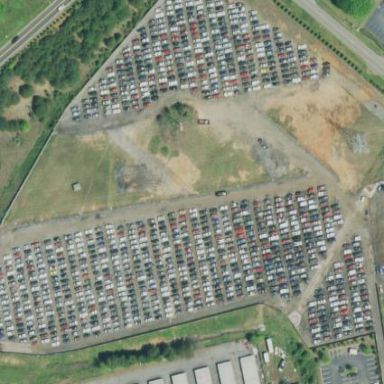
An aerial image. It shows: Scrap yard situated in industrial area.